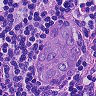
Metastatic tissue present: yes